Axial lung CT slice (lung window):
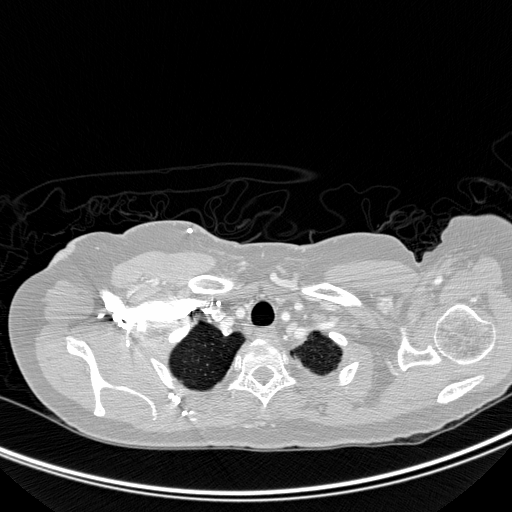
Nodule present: no